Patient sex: M
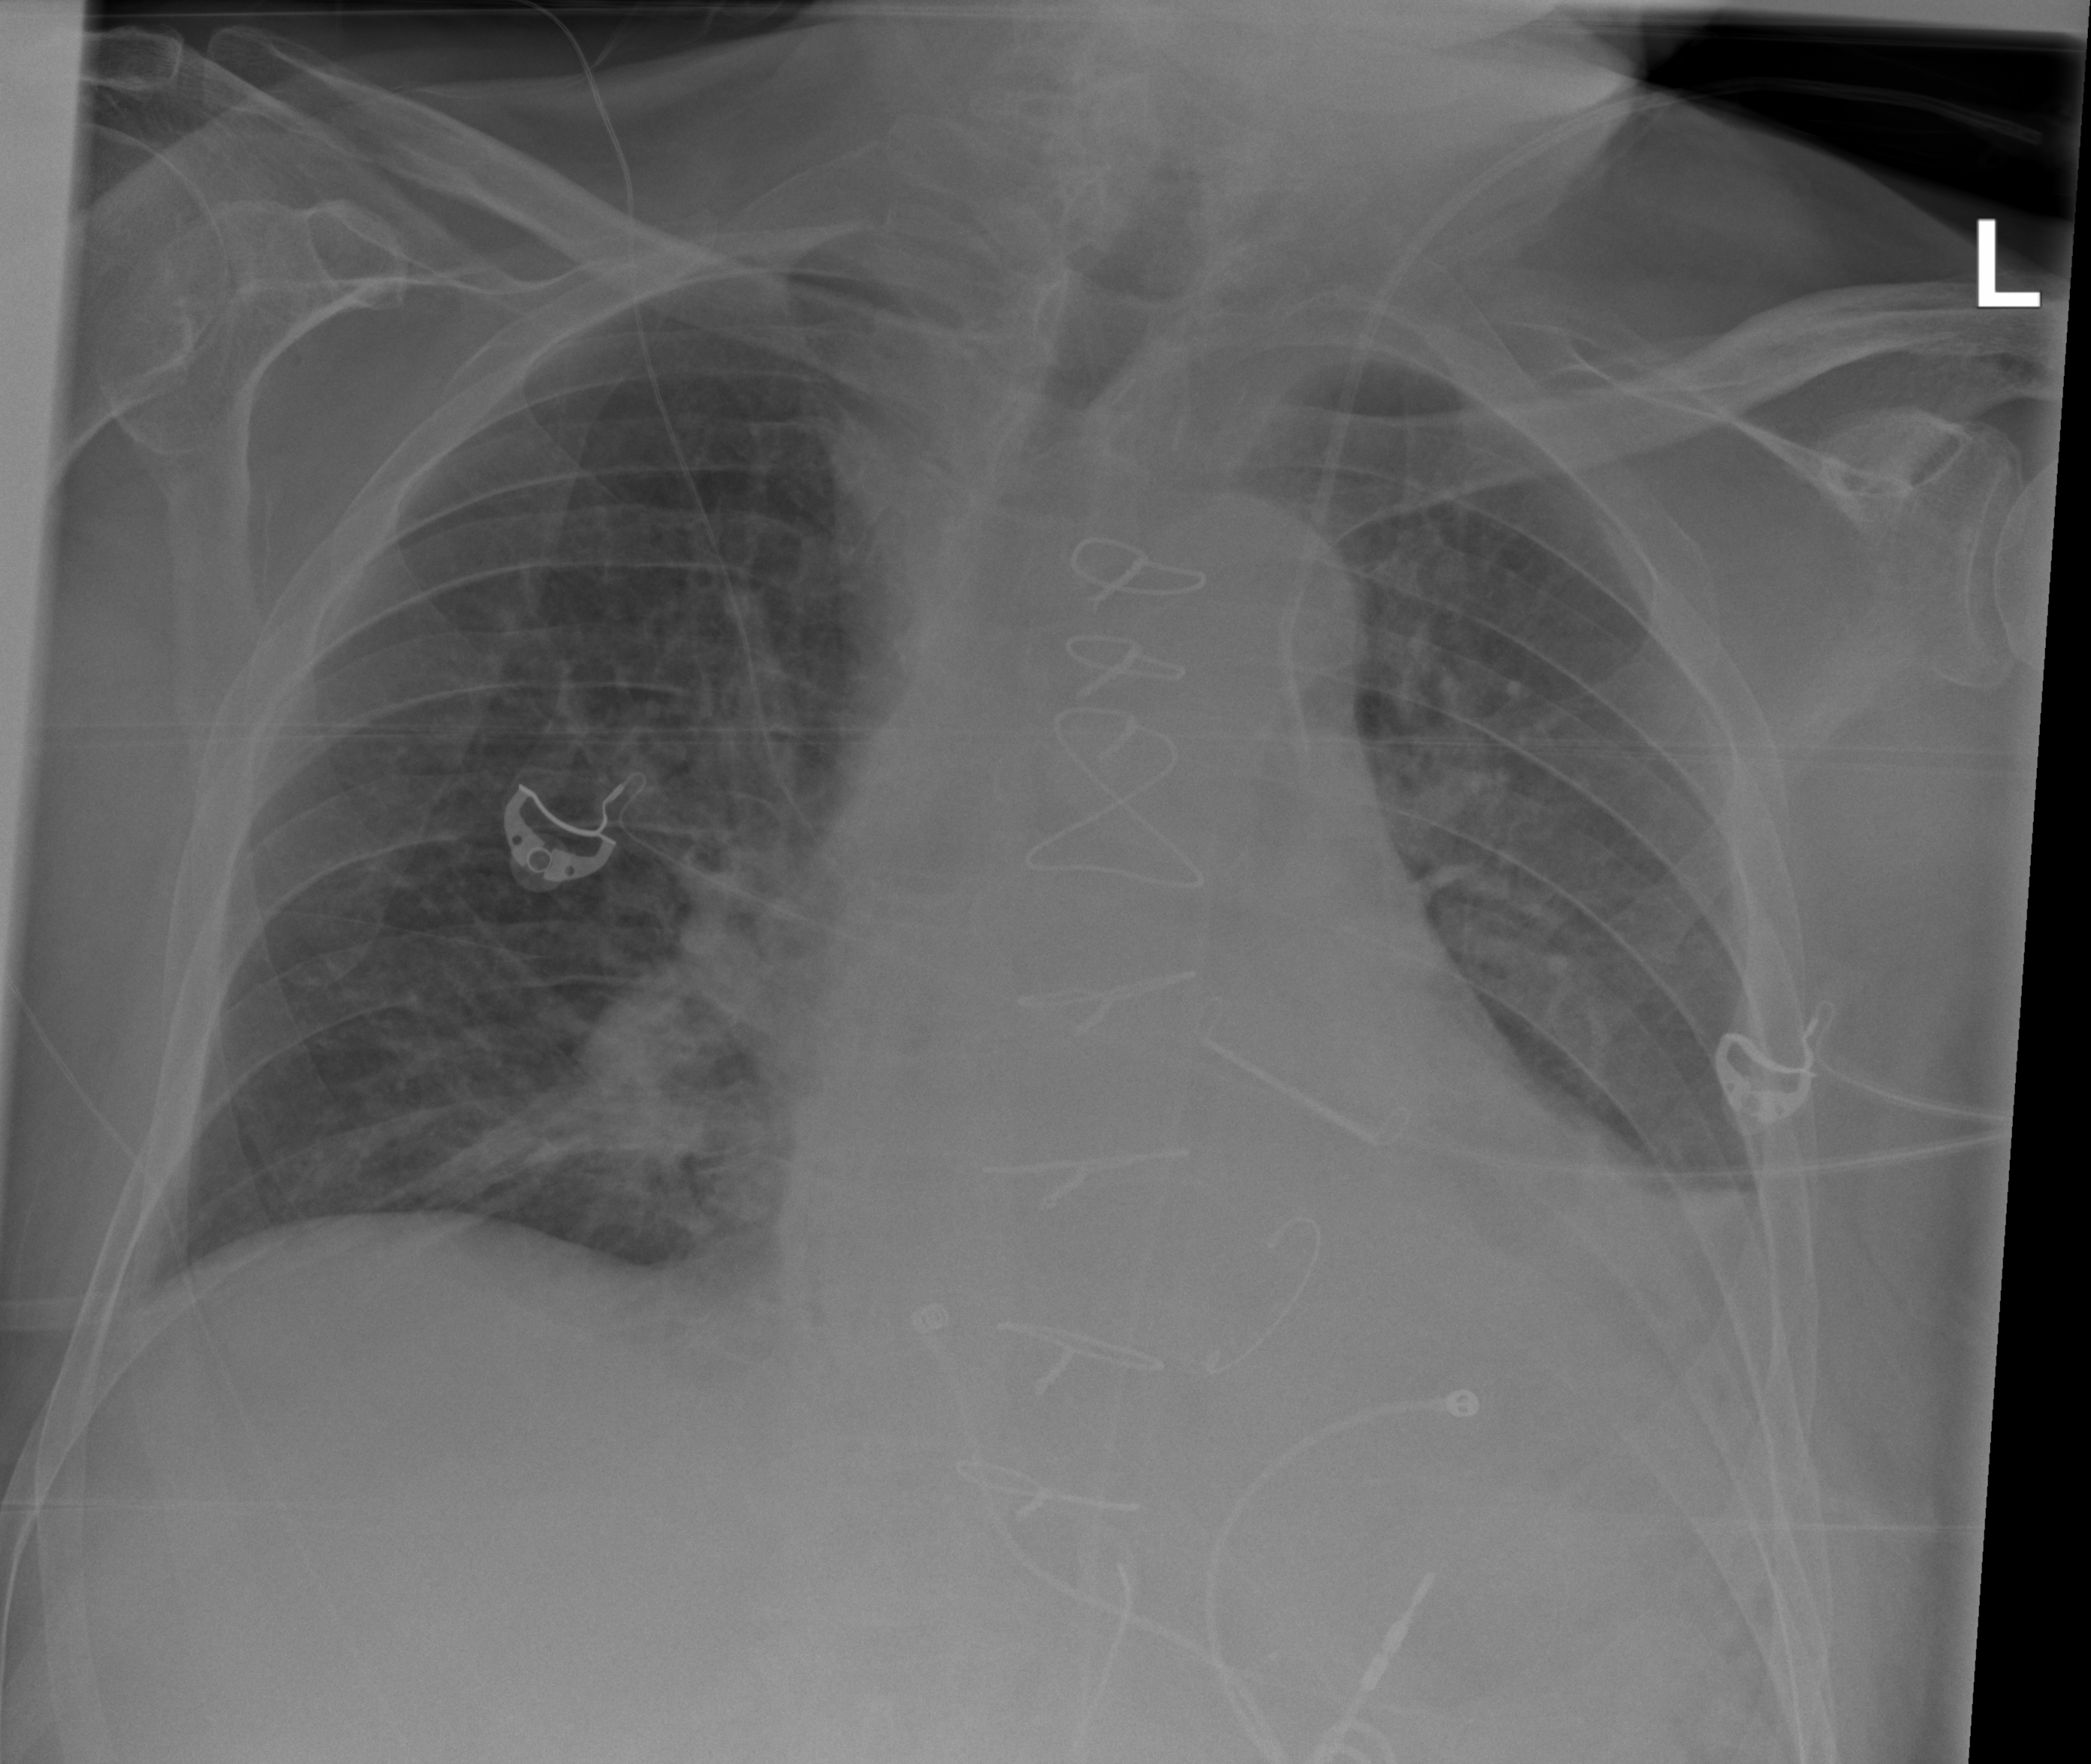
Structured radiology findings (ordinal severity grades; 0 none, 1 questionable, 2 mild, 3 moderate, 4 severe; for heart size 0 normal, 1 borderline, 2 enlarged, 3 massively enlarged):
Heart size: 1
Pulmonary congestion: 0
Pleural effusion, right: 0
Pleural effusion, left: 2
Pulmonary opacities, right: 0
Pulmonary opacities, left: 0
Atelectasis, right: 2
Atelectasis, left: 2